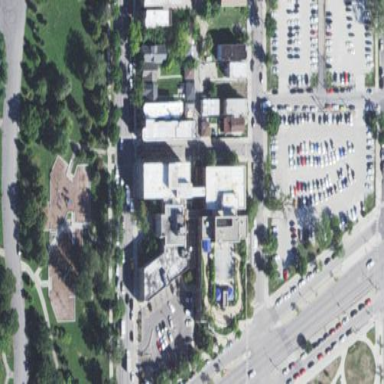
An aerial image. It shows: Hospital providing healthcare services.